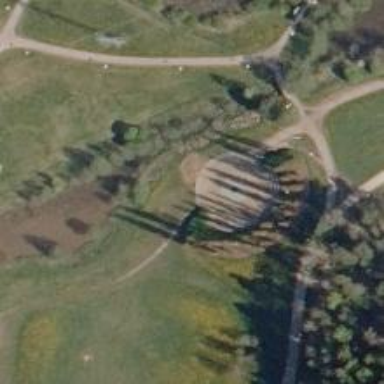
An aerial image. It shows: Disc golf tee.